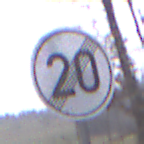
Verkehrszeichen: EndeGeschwindigkeit20
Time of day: Midday
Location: Outdoor (Nature)
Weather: Overcast
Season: Autumn
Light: Natural